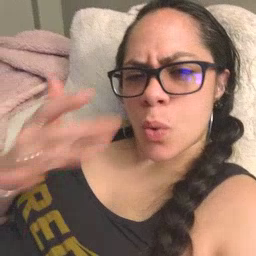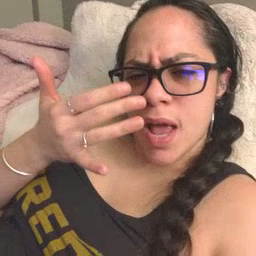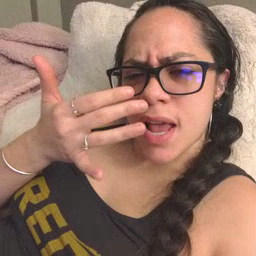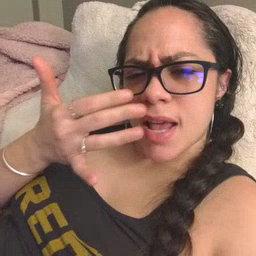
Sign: wait